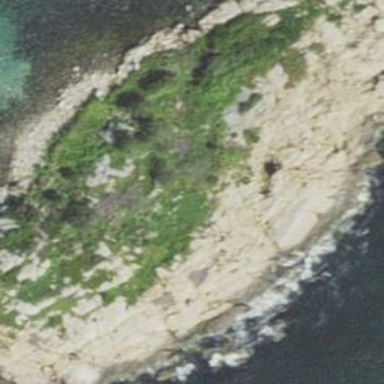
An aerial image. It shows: Rocky area affected by tidal movements.